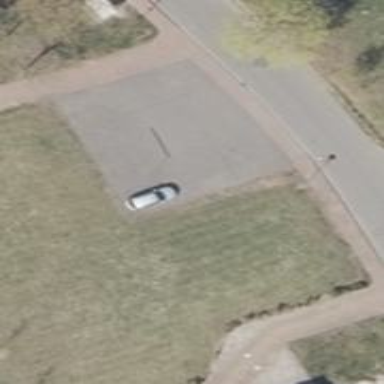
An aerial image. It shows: Parking area with surface.